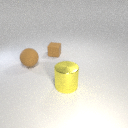
large yellow metal cylinder to the right of small brown rubber cube